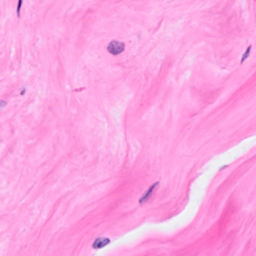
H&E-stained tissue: Breast